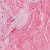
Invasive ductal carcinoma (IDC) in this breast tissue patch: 0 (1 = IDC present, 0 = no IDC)